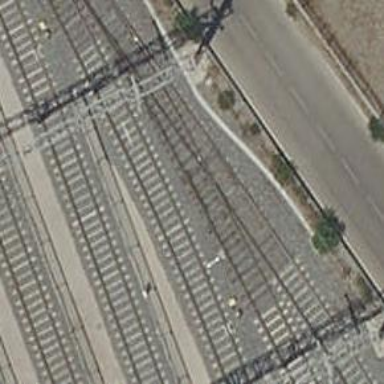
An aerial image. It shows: Rail yard with electrified contact lines for the trains.